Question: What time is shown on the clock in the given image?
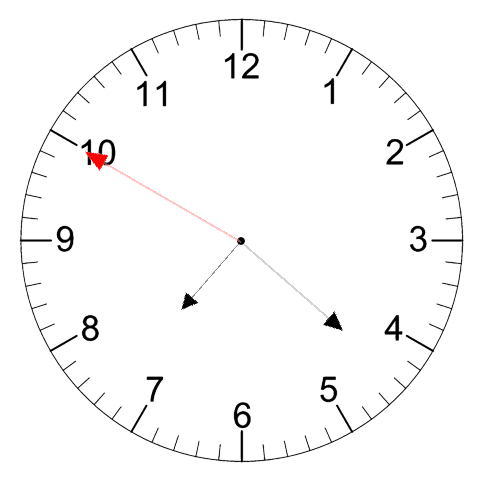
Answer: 07:21:50